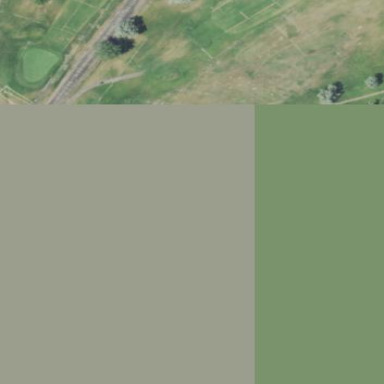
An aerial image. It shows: Well-maintained grassy area known as the fairway on golf course.